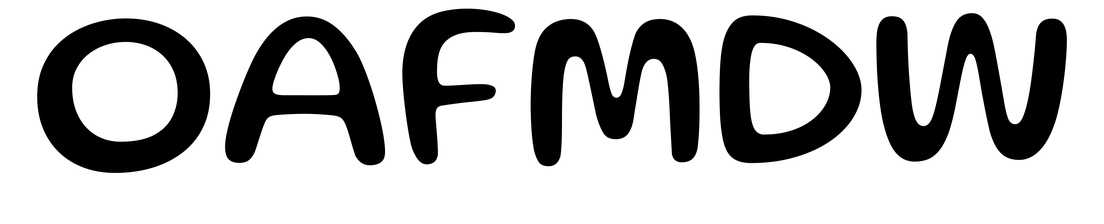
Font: Gluten_Regular